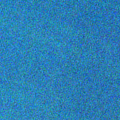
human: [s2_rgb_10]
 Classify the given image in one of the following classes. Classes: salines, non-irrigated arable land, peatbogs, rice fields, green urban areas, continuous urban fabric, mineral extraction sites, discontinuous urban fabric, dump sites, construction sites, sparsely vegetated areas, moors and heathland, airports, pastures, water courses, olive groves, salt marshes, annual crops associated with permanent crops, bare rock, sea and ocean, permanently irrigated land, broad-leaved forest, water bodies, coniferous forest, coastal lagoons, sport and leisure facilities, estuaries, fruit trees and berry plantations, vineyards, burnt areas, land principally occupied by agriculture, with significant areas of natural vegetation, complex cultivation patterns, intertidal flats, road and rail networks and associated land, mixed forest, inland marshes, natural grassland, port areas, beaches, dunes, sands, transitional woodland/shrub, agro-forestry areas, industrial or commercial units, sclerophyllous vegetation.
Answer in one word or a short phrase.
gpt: sea and ocean